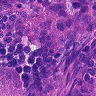
Metastatic tissue present: yes